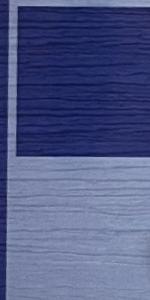
Label: Empty